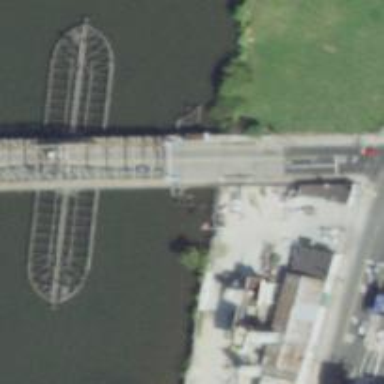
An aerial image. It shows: Secondary road crossing swing movable bridge.